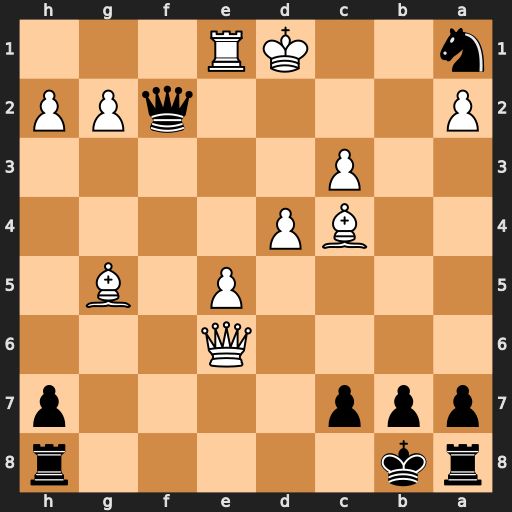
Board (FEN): rk5r/ppp4p/4Q3/4P1B1/2BP4/2P5/P4qPP/n2KR3
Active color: b
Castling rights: -
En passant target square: -
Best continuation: Qc2#